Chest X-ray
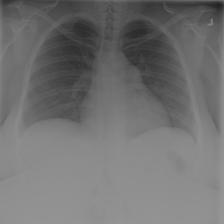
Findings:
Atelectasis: negative
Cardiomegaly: negative
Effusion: negative
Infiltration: negative
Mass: negative
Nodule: negative
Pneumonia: negative
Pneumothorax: negative
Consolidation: negative
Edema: negative
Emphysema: negative
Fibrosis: negative
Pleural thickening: negative
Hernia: negative